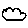
Label: cloud